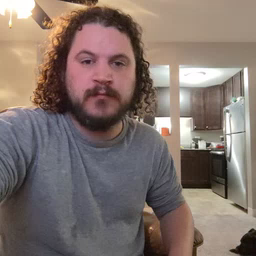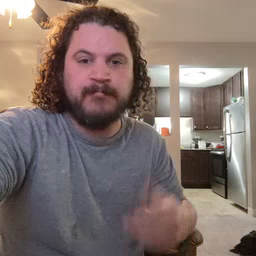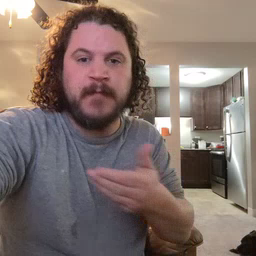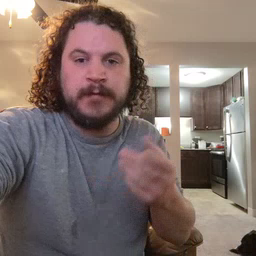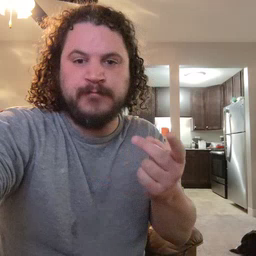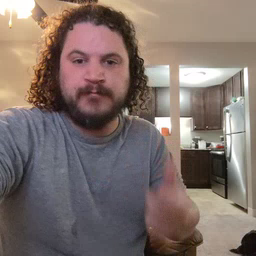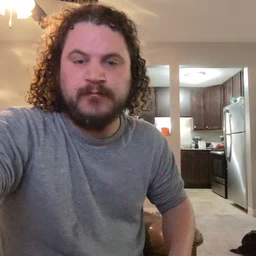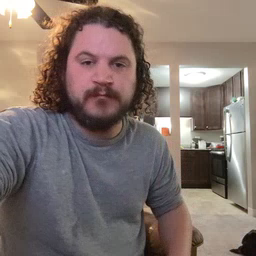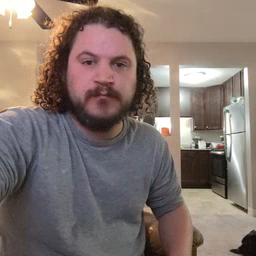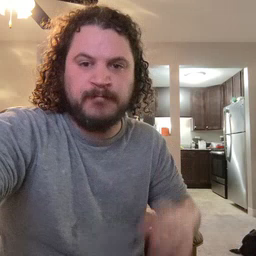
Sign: puppy